Question: I want to get the content of '<math>' tags in the API response MediaWiki.
I've tried to use this query:
<URL>
And I'm getting valid xml file, but in place of

I'm getting:
'''
<dl><dd></dd></dl>
'''
And what I want is:
'''
<math>\Delta{v} = \int_{t_0}^{t_1} {
rac {|T|} {m}}\, dt</math>
'''
Which is available via "Edit" button here: <URL>
is this somehow available via API?
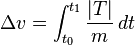
Answer: You need to query for the whole page source, using MediaWiki's native API function:
<URL>
That will give you exactly the same thing as you see when editing the page.
The 'prop=extracts' query is implemented by the extension <URL>. It can probably be considered a bug in TextExtracts, but given the complexity of page rendering in MediaWiki, and the number of ways in which various extensions add to the content, it will probably never catch everything.